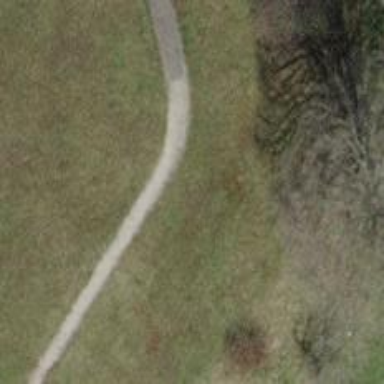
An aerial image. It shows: Unpaved path.